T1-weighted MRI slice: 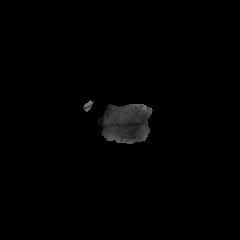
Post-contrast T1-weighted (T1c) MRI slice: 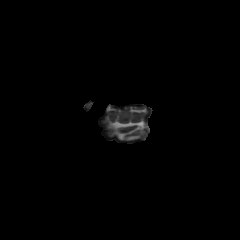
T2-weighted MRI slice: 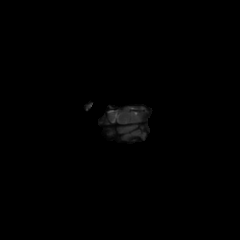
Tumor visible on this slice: no